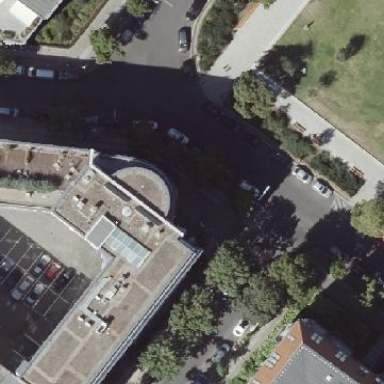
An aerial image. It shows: Office building with flat roof.